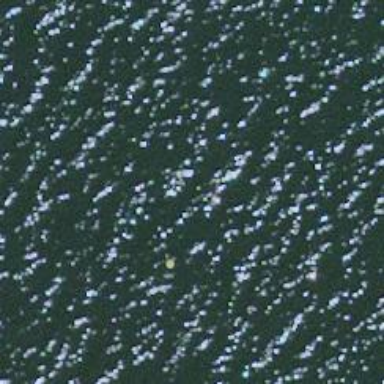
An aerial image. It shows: Buoy that is man-made.